Question: I have a parent JPanel with a Y_AXIS layout. The children of this container are all JPanels as well.
The components are stacking fine, and are all alligned, but i want them to stick to the top of the parent JPanel so all excess space is in the bottom, and there is no extra space between the components. I have tried using glue, but i might be doing something wrong. I have also set the AllignmentX and AllignmentY to left and top respectively on all children.
So, what i want is a stack of children in the parent panel, that is not stretched in height, and sticks to the top (and left, if possible) of the parent container, with all excess space placed in the bottom, as such:
EDIT:
'''
protected void initContent(JPanel panel) {
id = new JTextField();
typename = new JTextField();
currentstep = new JComboBox();
currentowner = new JComboBox();
organization = new JTextField();
area = new JTextField();
active = new JLabel();
finished = new JLabel();
fields = new JList();
linkedassignments = new JList();
jobs = new JList();
JPanel infopanel = new JPanel();
JPanel listpanel = new JPanel();
infopanel.setLayout(new BoxLayout(infopanel, BoxLayout.Y_AXIS));
infopanel.add(Box.createVerticalGlue());
infopanel.add(makeInfoContainer("Id", id, 50, 100));
infopanel.add(makeInfoContainer("Type", typename, 50, 100));
infopanel.add(makeInfoContainer("Organization", organization, 50, 100));
infopanel.add(makeInfoContainer("Area", area, 50, 100));
infopanel.add(makeInfoContainer("Active", active, 50, 100));
infopanel.add(makeInfoContainer("Finished", finished, 50, 100));
infopanel.add(makeInfoContainer("Step", currentstep, 50, 100));
infopanel.add(makeInfoContainer("Owner", currentowner, 50, 100));
listpanel.setLayout(new GridLayout(0,1,5,5));
listpanel.add(makeJListContainer("Fields", fields, 200, 200));
listpanel.add(makeJListContainer("Assignments", linkedassignments, 200, 200));
listpanel.add(makeJListContainer("Jobs", jobs, 200, 200));
panel.add(infopanel);
panel.add(listpanel);
}
private Container makeInfoContainer(String name, Component comp, int labelwidth, int compwidth){
JPanel cont = new JPanel();
cont.setAlignmentY(Container.TOP_ALIGNMENT);
cont.setLayout(new FlowLayout(FlowLayout.LEFT, 5, 0));
JLabel lbl = new JLabel(name);
lbl.setPreferredSize(new Dimension(labelwidth, 25));
cont.add(lbl);
comp.setPreferredSize(new Dimension(compwidth, 25));
cont.add(comp);
return cont;
}
private Container makeJListContainer(String name, JList list, int areawidth, int areaheight){
Box cont = new Box(BoxLayout.Y_AXIS);
cont.setPreferredSize(new Dimension(areawidth, areaheight));
JLabel label = new JLabel(name);
cont.add(Box.createHorizontalGlue());
cont.add(label);
JScrollPane pane = new JScrollPane();
pane.setAlignmentY(Component.TOP_ALIGNMENT);
pane.setHorizontalScrollBarPolicy(ScrollPaneConstants.HORIZONTAL_SCROLLBAR_NEVER);
pane.setVerticalScrollBarPolicy(ScrollPaneConstants.VERTICAL_SCROLLBAR_ALWAYS);
pane.add(jobs);
cont.add(pane);
return cont;
}
'''

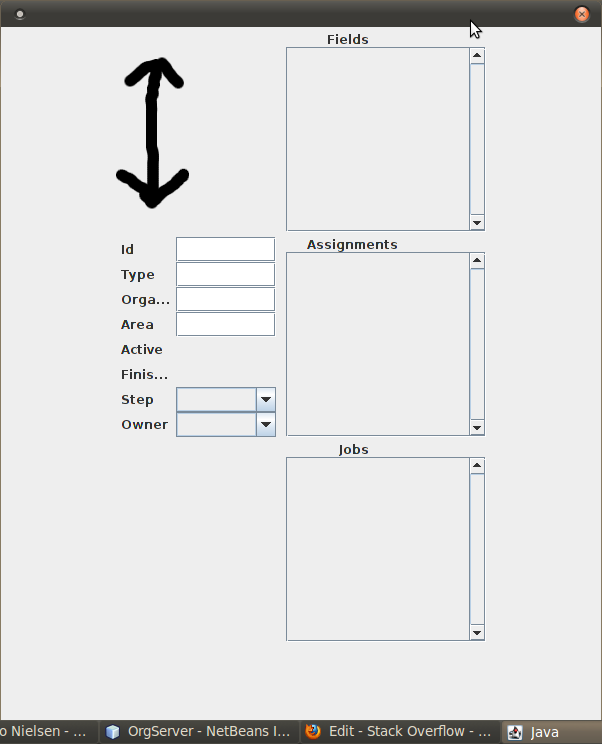
Answer: Assuming that the layoutManager of the containing panel (that is the one passed into the initContent) has a horizontalBoxLayout
- - -
Something like (borders are just to visualize which container is where, often hard to decide with so much nesting :)
'''
JComponent panel = new JPanel();
panel.setLayout(new BoxLayout(panel, BoxLayout.LINE_AXIS));
panel.setBorder(BorderFactory.createLineBorder(Color.GREEN));
initContent(panel);
// in initContent
JPanel infopanel = new JPanel() {
@Override
public Dimension getMaximumSize() {
return getPreferredSize();
}
};
infopanel.setBorder(BorderFactory.createLineBorder(Color.RED));
infopanel.setAlignmentY(0f);
infopanel.setLayout(new BoxLayout(infopanel, BoxLayout.Y_AXIS));
JPanel listpanel = new JPanel();
listpanel.setBorder(BorderFactory.createLineBorder(Color.BLUE));
listpanel.setAlignmentY(0f);
listpanel.setLayout(new GridLayout(0,1,5,5));
'''
While you are at it: remove setXXSize - hard-coding sizes is wrong, <URL>.